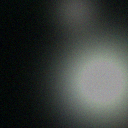
Screen state: off